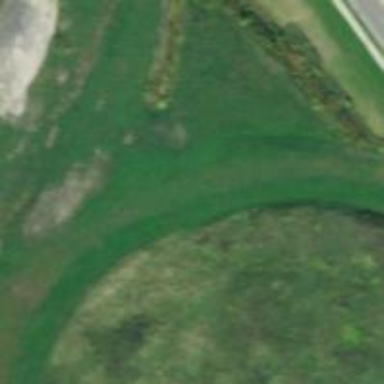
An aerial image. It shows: There is embankment in the scene.